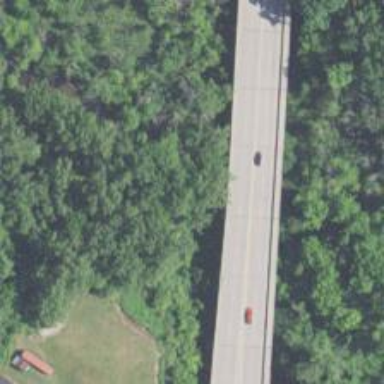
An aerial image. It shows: Secondary road with bridge.